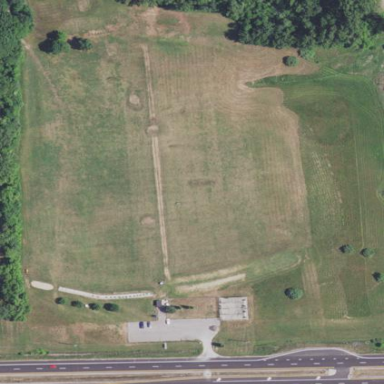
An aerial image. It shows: Grassy area designated as driving range for golf.